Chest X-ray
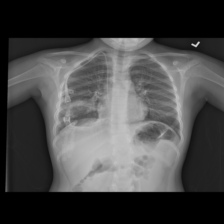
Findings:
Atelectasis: negative
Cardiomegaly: negative
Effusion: negative
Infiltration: negative
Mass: negative
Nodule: negative
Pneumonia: negative
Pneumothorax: negative
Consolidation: negative
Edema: negative
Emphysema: negative
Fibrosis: negative
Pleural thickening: negative
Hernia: negative